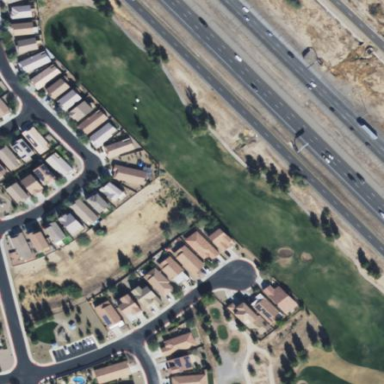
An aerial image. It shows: Area with grass used as rough in golf course.